You are looking at the unprocessed time series of a bearing vibration snapshot. Diagnose the bearing from this image, choosing from: normal, inner_race, outer_race, ball.
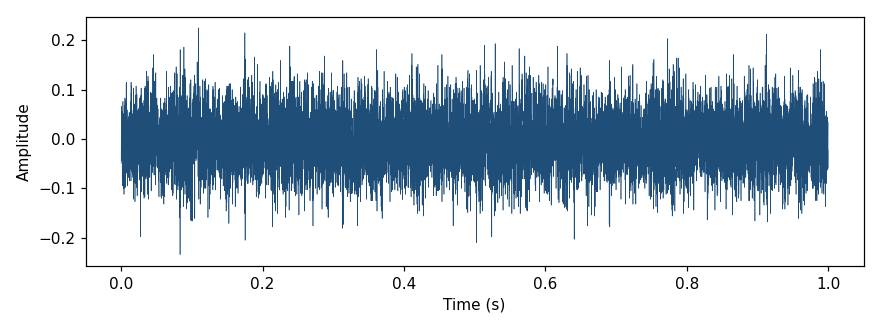
Answer: normal